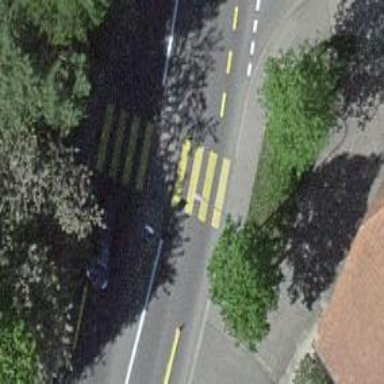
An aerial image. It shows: Marked road crossing with pedestrian island.